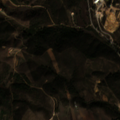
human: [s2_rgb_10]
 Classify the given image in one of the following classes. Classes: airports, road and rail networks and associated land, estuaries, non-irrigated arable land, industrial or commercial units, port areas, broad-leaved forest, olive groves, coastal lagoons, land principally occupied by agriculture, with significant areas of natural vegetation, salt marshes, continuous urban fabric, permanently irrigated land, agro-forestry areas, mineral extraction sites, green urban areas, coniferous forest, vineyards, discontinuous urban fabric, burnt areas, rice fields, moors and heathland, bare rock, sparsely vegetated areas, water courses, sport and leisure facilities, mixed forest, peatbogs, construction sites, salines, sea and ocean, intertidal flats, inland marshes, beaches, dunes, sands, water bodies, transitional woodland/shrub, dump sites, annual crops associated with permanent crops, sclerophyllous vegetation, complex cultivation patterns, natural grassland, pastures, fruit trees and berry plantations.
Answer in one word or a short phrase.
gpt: complex cultivation patterns, broad-leaved forest, sclerophyllous vegetation, transitional woodland/shrub